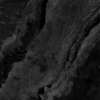
Label: not_dusty